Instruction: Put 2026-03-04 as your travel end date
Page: home
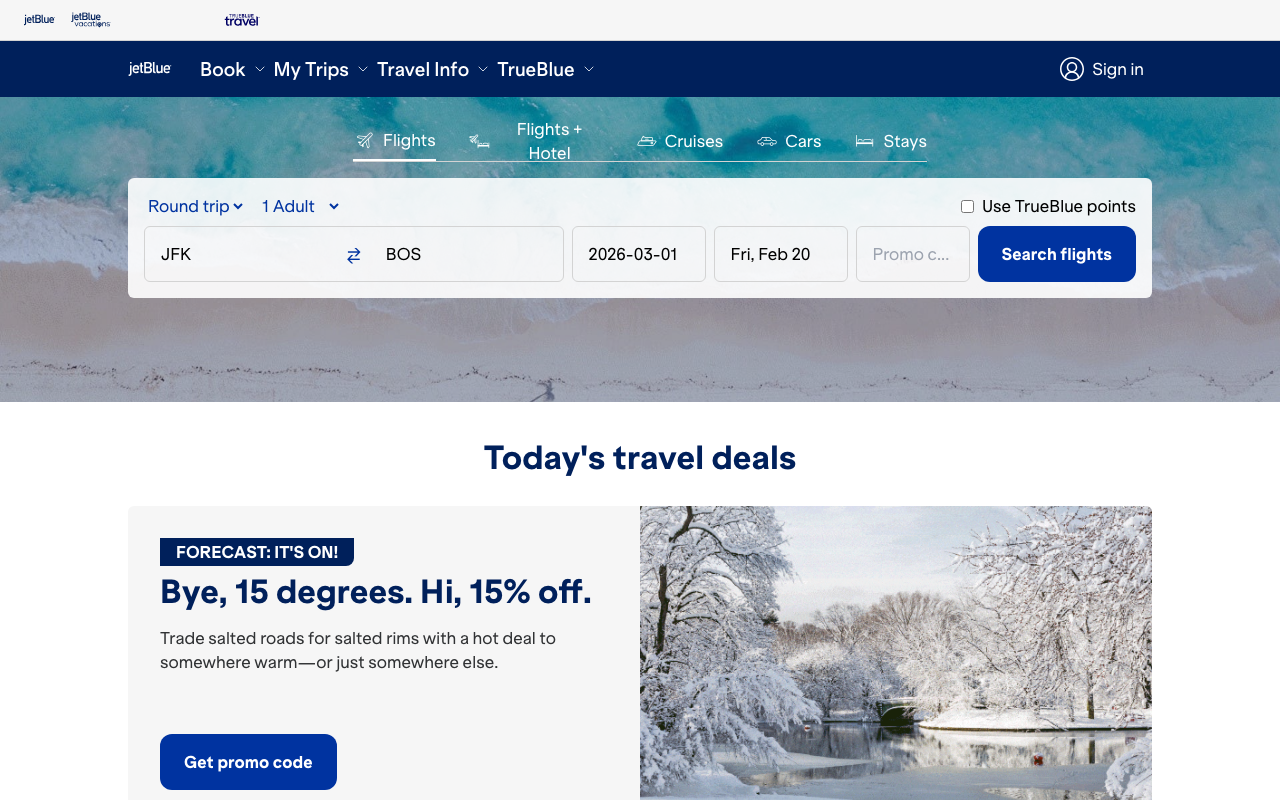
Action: type